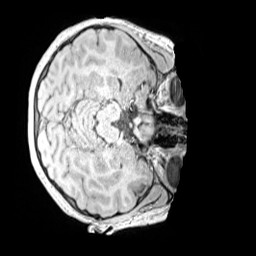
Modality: MP2RAGE
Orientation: axial
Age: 11
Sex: female
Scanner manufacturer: siemens
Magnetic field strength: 3 T
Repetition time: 4 s
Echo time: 0.00299 s